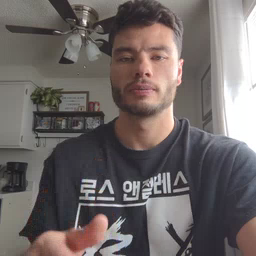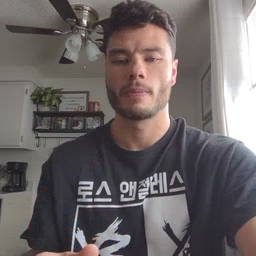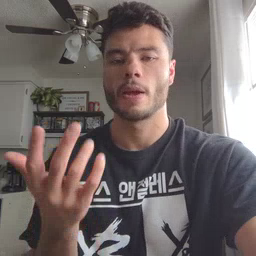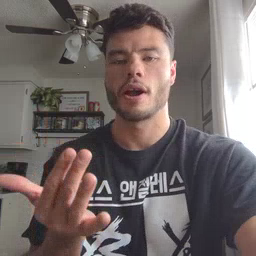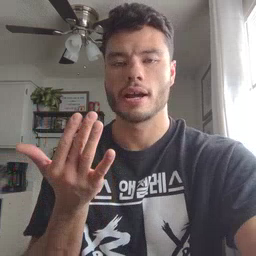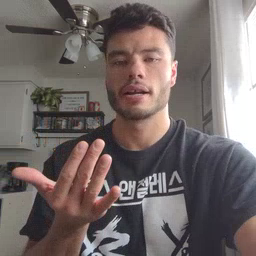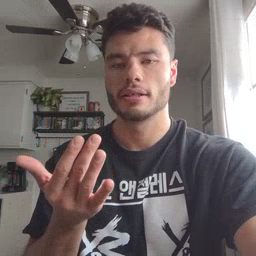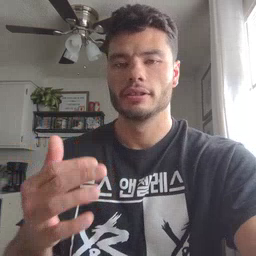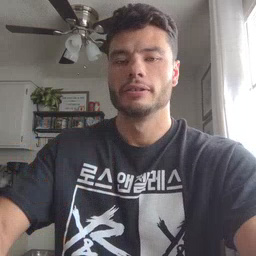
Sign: wait